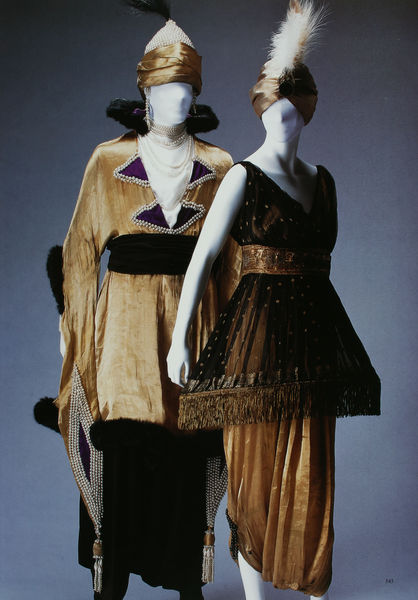
Titel: Herren-Festkostüm und Damen-Festkostüm
Künstler: Paul Poiret
Standort: Kyoto (Japan)
Institution: Kyoto Costume Institute
Schlagwörter: feder, mann, schatten, weiß, frauen, ausschnitt, braun, frau, hut, hüte, kleid, kleider, licht, männer, ohrring, orange, schwarz, gürtel, schleier, beige, mode, rock, hose, bluse, falten, kleidung, kragen, fransen, gold, kostüm, stickerei, stoff, saum, borte, perlen, federhut, schärpe, taille, kette, lila, violett, jugendstil, transparent, revers, perlenkette, foto, fotografie, photographie, punkte, gepunktet, orient, stiefel, modelle, puppen, lachs, eiß, weissw, faltenrock, oberteil, kostüme, tunika, indien, turban, reifrock, textilien, babylon, pelzsaum, fashion, aprikot, perlenstickerei, dreißiger, cocktailkleid, fransensaum, frauen gewand, frauenkleider, mdoelle, turbam